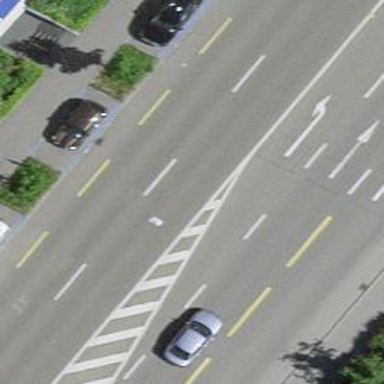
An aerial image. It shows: Primary highway with asphalt surface. There are sidewalks on both sides and cycle lane on the left side and shared busway on the right side.